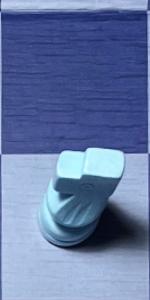
Label: Knight_White